Question: I cannot disable the tab in VB.NET but Tab container.
any one knows how to disable only tab :/
I want something like this:

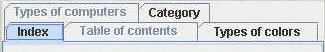
Answer: I think this is what you need.
'''
Dim iTotalTabs = Me.TabControl1.TabCount()
Dim X As Integer
For X = 0 To iTotalTabs - 1
With Me.TabControl1.TabPages(X)
.Enabled = False
If .Name = "TabPage2" Or .Name = "TabPage4" Then
.Enabled = True
End If
End With
Next
'''
If this not working for you feel free to ask more.
Regards.